Question: I love Google Chrome's DevTools. But, when debugging I sometimes need to search for a particular property or value in a JSON request/response object (within a request/response in the "Network" tab). This can be tedious if the JSON object is large. Do the DevTools support such a search?
In the example below, I was hoping that searching for "new_user" would highlight the property in the JSON object shown.

---
: Since this question was asked, this functionality has been added to Chrome!
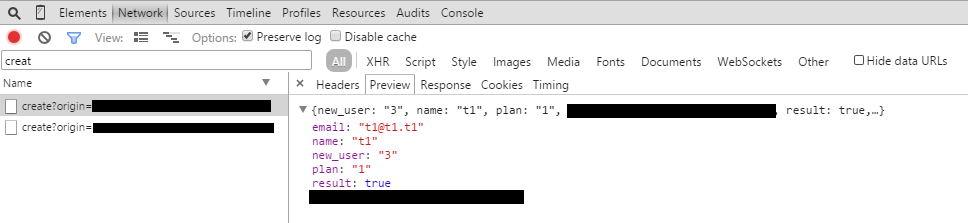
Answer: No existing functionality to search the json tree view. You can file a new issue in the <URL> to see if it could get added.